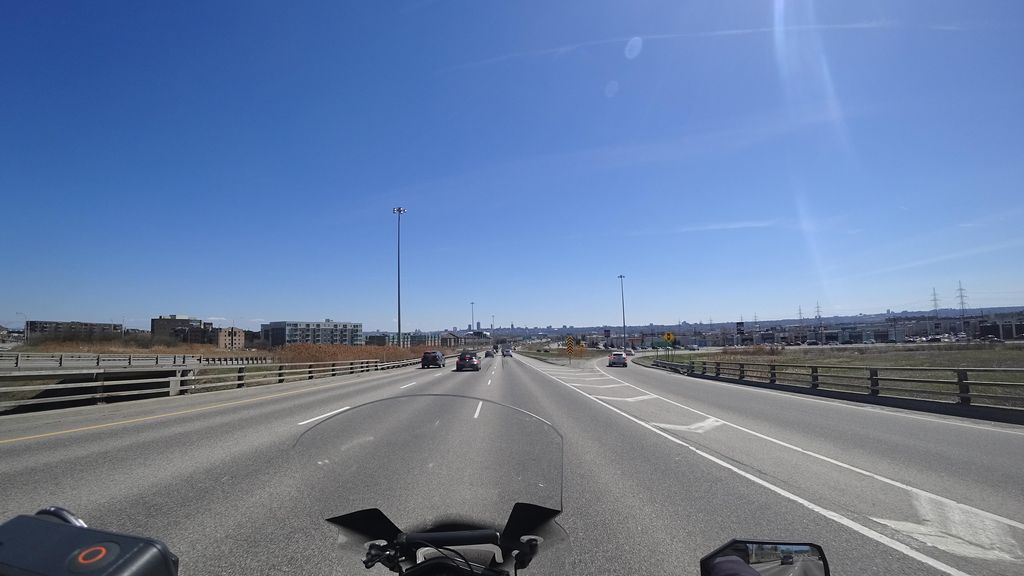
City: quebec_city